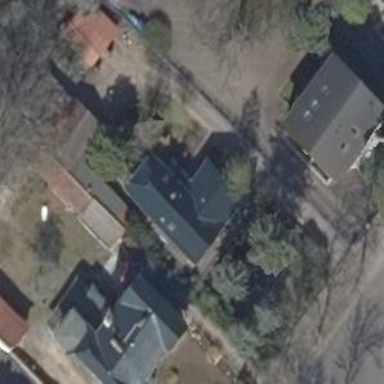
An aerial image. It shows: Detached building with gabled roof.